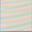
Piece: xx